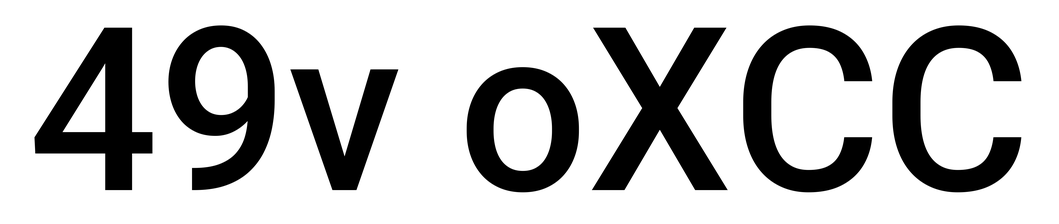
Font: Roboto_Medium